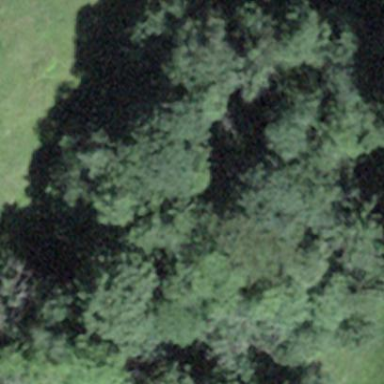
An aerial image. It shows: Forest area.